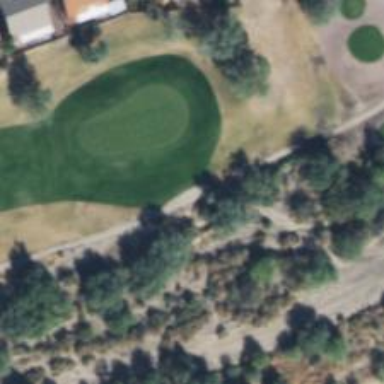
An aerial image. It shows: Service road used as golf cart path.